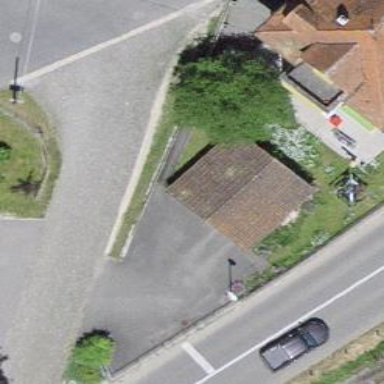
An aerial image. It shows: Garage.